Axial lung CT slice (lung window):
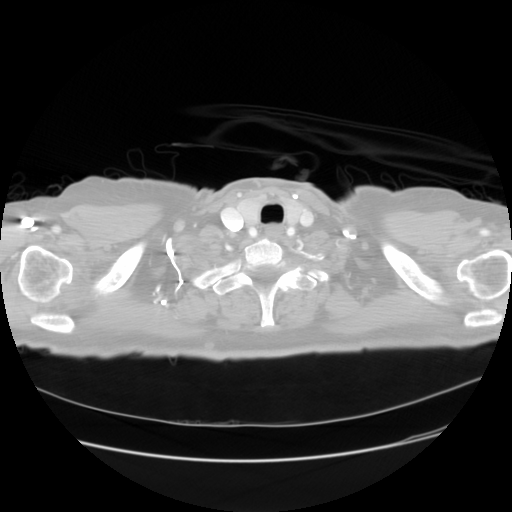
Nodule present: no